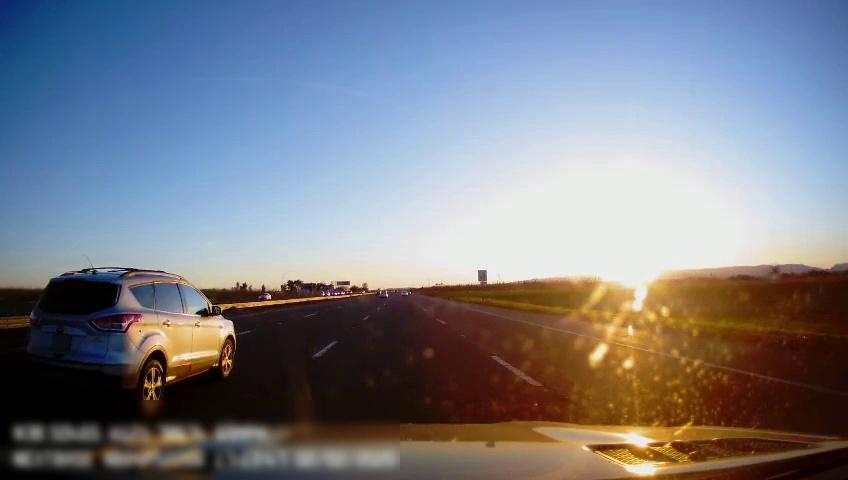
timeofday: Day
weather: Sunny
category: Drivable Space
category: Vehicles | Car
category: Vehicles | SUV
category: Lanes | Alternate Lane
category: Lanes | Alternate Lane
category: Lanes | Current Lane
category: Lanes | Current Lane
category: Lanes | Alternate Lane
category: Traffic | Signs